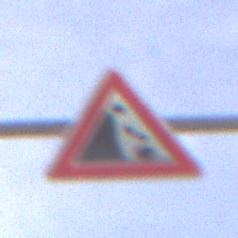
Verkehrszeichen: SteinschlagLinks
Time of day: MorningAfternoon
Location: Outdoor (Nature)
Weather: PartlyCloudy
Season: NotSpecified
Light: Natural